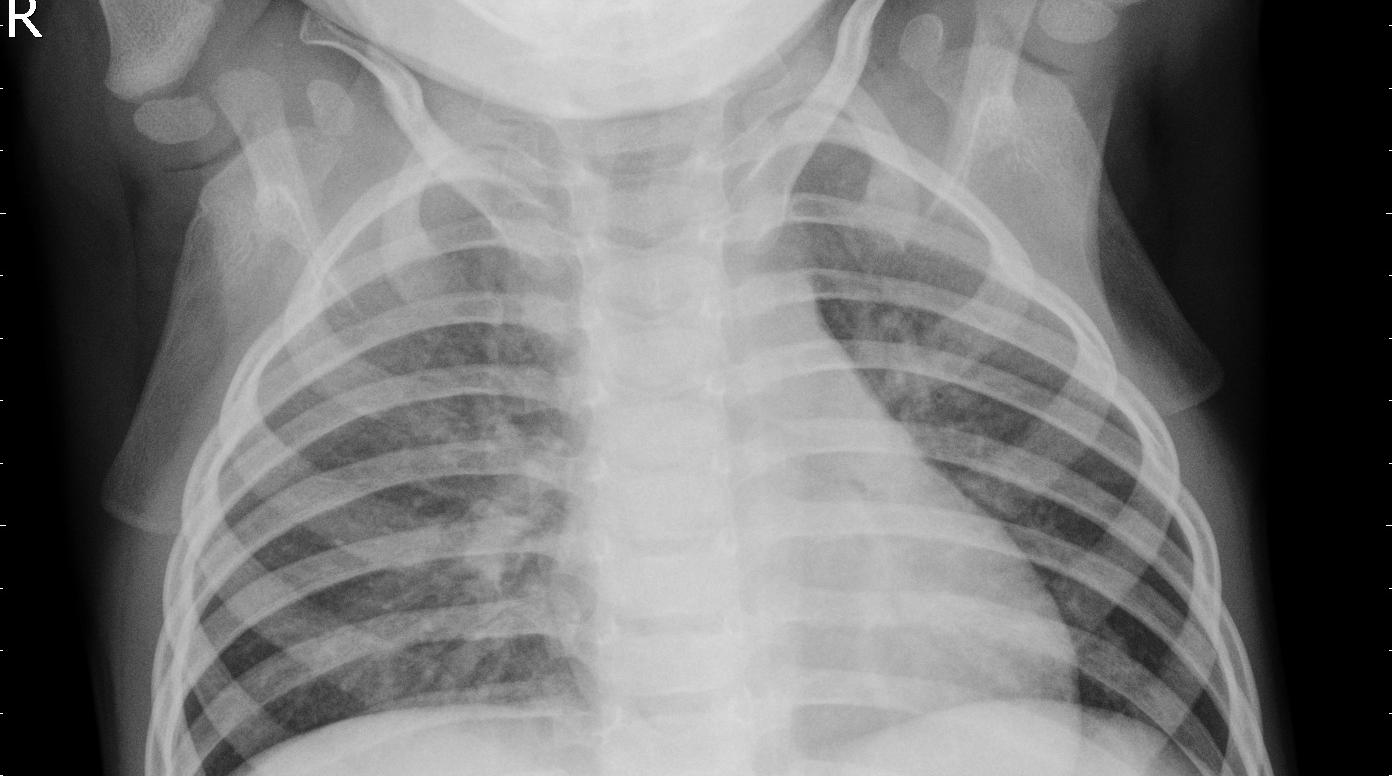
Diagnosis: PNEUMONIA